Question: I've made a simple android application and have published on Google Play Store, everything seems to be working good but, the screenshots of app that I'm uploading gets blurry on Play Store, even though the real image looks good.
I found some similar question on SO, but none of them really helped me.
According to <URL>, I tried uploading 480x800 image but that too didn't worked, the image still looks blurry.
There was one more answer according to which We should upload 'PNG' image because 'JPEG' images can easily be compressed, but I'm already using 'PNG' images.
I've googled a lot but found nothing.
Take this image for example,This image is what I'm uploading to Play Store, This looks sharp but on Play Store, the text of this images get blurry.

And see how blurry it makes the image:
<URL>
<URL> So that you can see images getting blurred.
Now, Please help me so that I can post good looking image on Play Store and the image does not gets blurry.
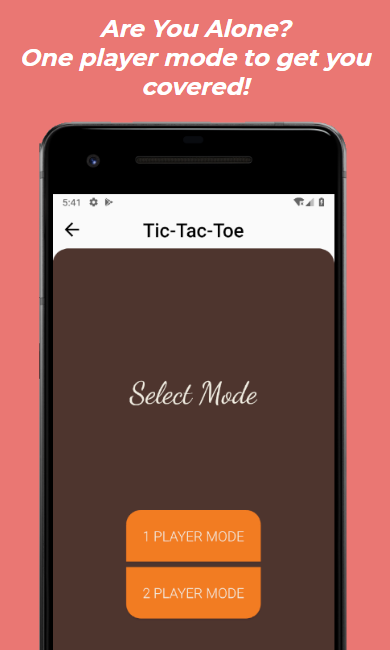
Answer: As far as I understand. When viewing screenshots through the browser, they are displayed in their original format and quality. And when viewing screenshots via Google Play, they are always compressed, and png is also compressed. So try to download screenshots in jpeg format in maximum quality. Also use the screenshots of the maximum resolution, according to the rules of Google, one of the side can not be more than 3840 px, so try using screenshots for example 2160x3840 px. It partially helped me to improve the quality.